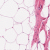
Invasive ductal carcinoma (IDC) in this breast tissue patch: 0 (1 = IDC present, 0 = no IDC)